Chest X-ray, AP view. Patient: 33 years old, sex F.
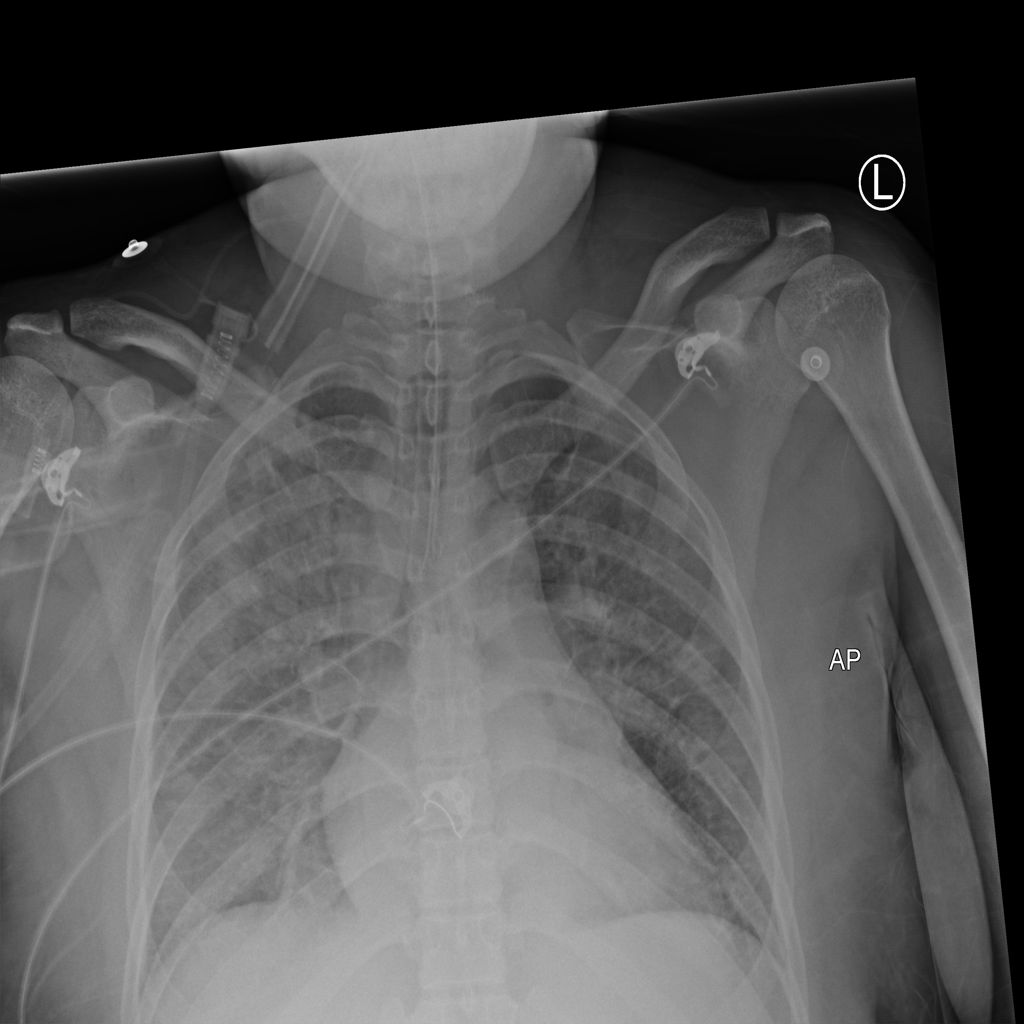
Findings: Cardiomegaly, Edema